Question: In StoryBoard we can set it visually as below

How can we do the same thing using '.Xib/nib' file ?
'''
[self presentViewController:self.infoController animated:YES completion:nil];
'''
Above code is just using modal style but how to set transition style to Partial Curl.
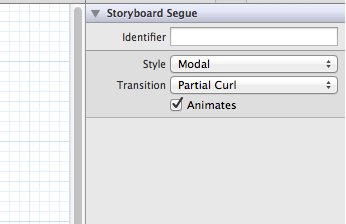
Answer: You can do this using this code:
'''
#import "InfoController.h"
- (IBAction)goToSecond:(id)sender {
InfoController *vc = [[InfoController alloc] initWithNibName:@"InfoController" bundle:nil];
vc.modalTransitionStyle = UIModalTransitionStylePartialCurl;
[self presentViewController:vc animated:YES completion:^{
//completion code here
}];
}
'''